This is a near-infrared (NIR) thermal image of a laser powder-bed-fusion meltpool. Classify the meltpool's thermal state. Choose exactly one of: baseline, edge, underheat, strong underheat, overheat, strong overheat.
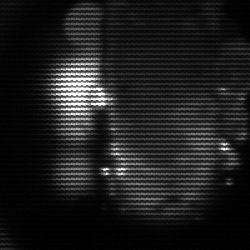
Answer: strong underheat